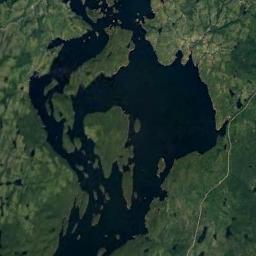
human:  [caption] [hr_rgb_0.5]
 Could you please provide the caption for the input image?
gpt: There is a large green area in a lake in a wetland with lush green plants .

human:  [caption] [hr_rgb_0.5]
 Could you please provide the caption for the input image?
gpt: The wetland consists of green plants and water .

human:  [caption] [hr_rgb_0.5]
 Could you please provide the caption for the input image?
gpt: There are many different areas of water surrounded by wetlands .

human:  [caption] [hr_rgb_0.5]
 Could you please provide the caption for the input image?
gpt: There is a triangle-like lake in the middle of this wetland .

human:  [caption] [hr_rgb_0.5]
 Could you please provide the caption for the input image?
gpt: There are many green areas and water areas on the wetland .